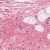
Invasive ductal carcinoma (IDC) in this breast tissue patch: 0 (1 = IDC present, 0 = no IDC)